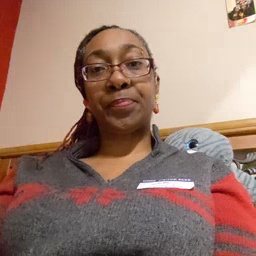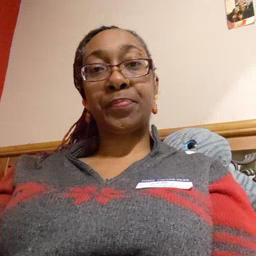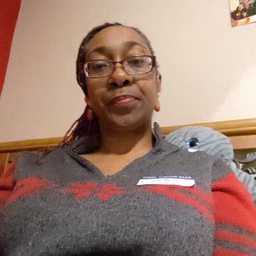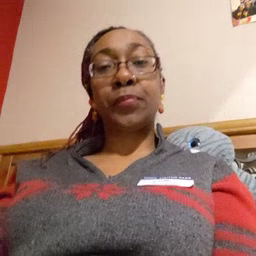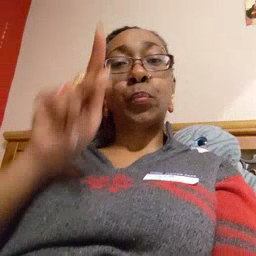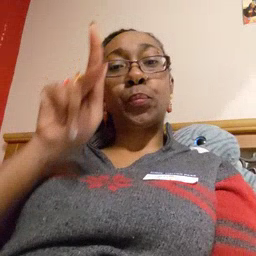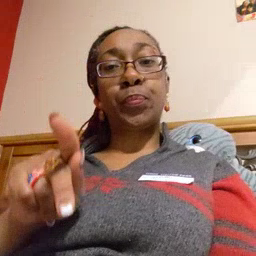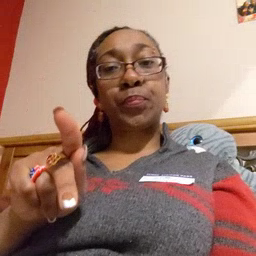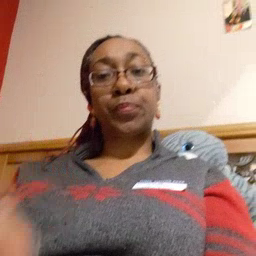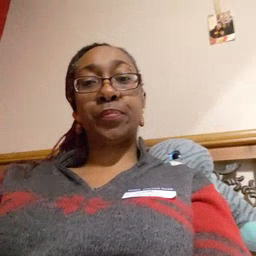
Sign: person